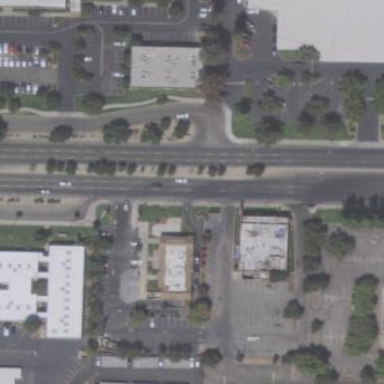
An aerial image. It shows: Commercial area with fast food restaurant.